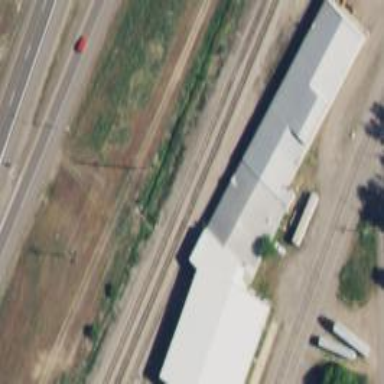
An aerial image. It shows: Rail spur service.